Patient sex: F
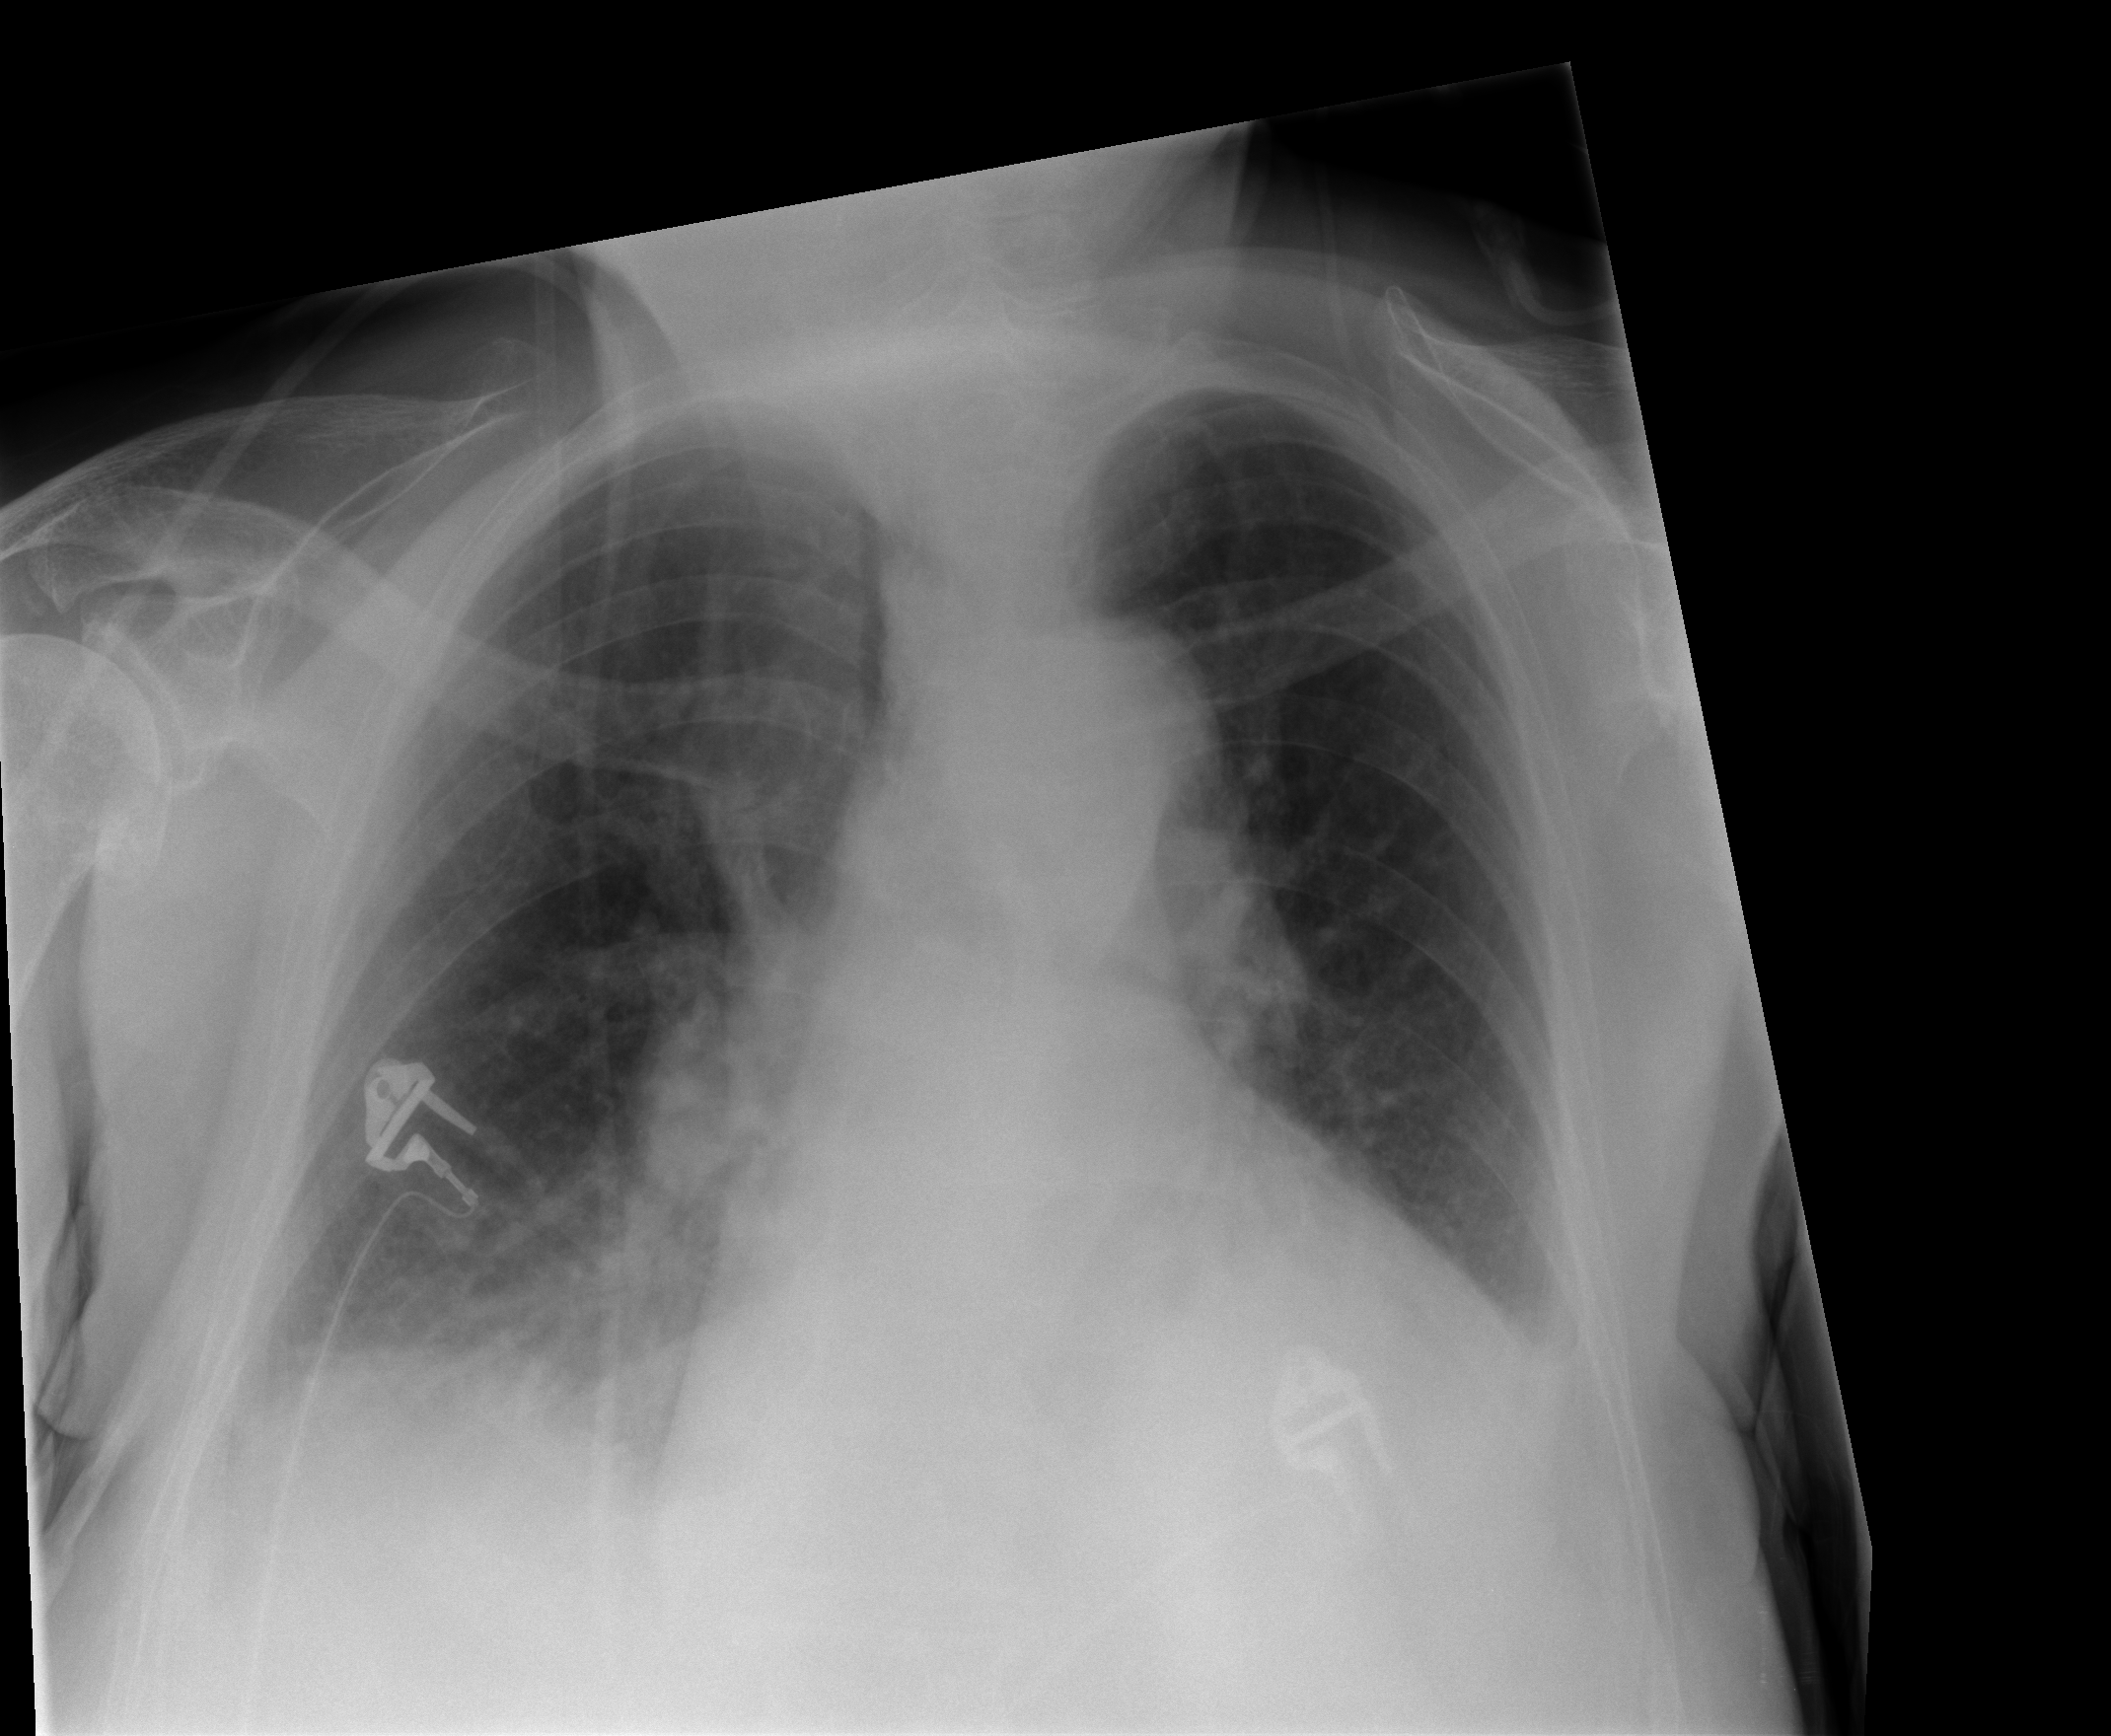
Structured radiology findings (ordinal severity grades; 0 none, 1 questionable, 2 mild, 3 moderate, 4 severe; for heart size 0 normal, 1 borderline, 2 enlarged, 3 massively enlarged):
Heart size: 2
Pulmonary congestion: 2
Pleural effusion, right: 2
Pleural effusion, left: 2
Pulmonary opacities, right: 0
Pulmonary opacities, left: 0
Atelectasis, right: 2
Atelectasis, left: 2